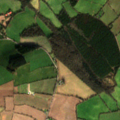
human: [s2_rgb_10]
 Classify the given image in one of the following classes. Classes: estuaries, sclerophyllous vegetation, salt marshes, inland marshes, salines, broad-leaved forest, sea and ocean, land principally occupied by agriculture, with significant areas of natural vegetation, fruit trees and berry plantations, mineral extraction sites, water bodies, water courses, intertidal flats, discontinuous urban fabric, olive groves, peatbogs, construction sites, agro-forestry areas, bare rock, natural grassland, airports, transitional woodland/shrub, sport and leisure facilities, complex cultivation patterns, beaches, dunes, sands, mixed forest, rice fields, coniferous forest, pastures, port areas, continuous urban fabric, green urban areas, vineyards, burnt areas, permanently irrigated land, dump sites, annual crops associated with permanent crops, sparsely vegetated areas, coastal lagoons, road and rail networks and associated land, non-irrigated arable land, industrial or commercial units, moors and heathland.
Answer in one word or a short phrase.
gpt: non-irrigated arable land, pastures, land principally occupied by agriculture, with significant areas of natural vegetation, mixed forest